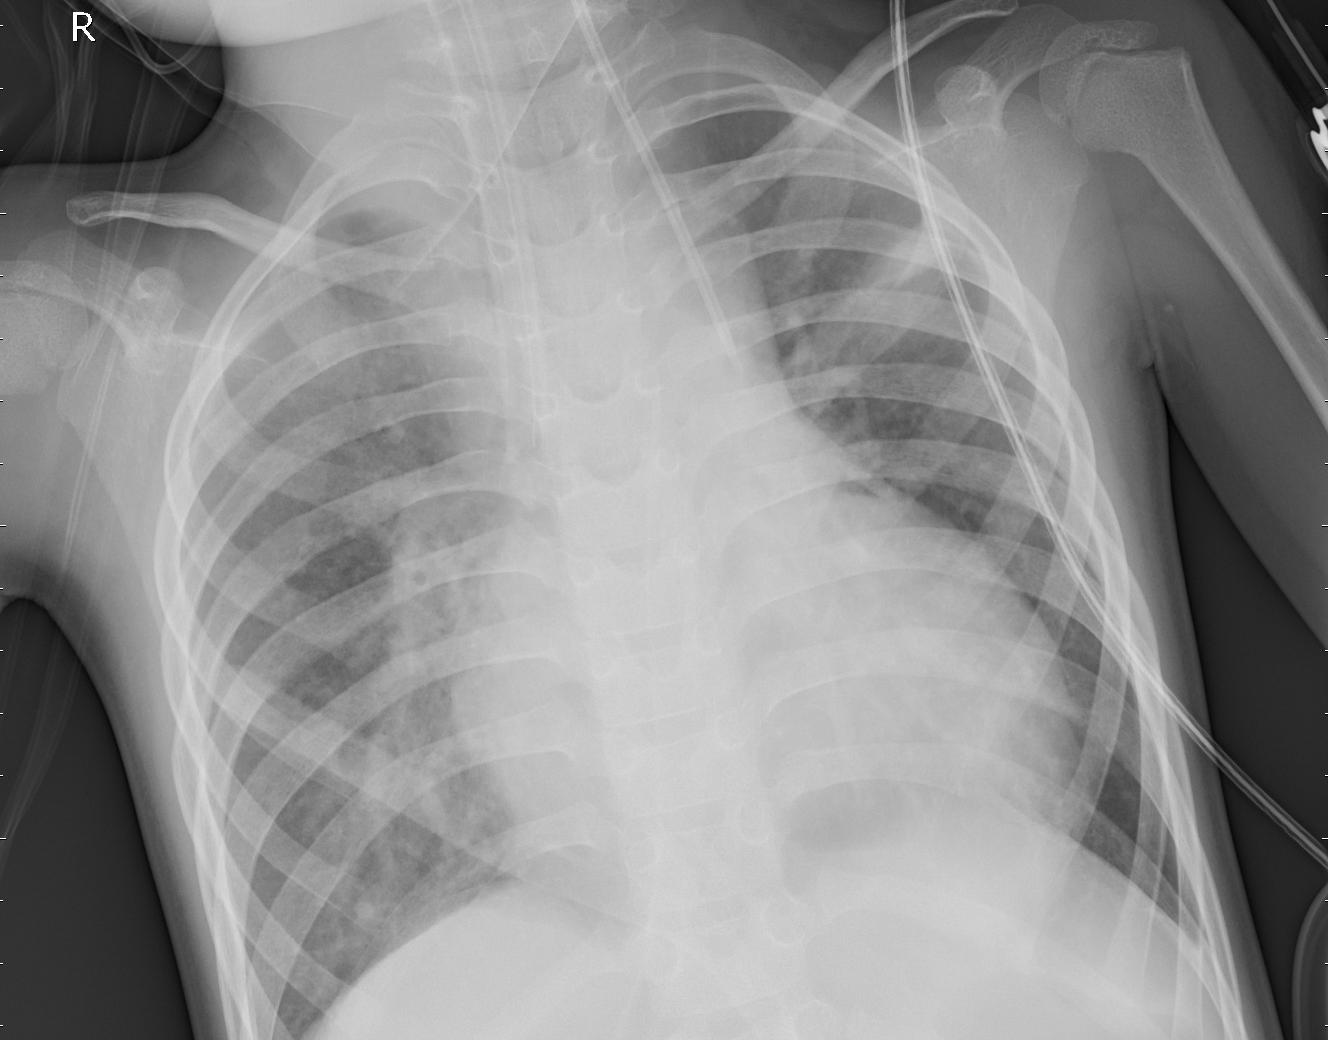
Diagnosis: PNEUMONIA